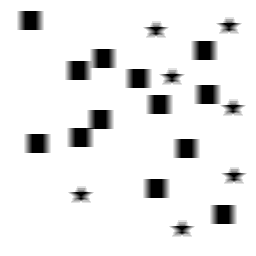
Squares: 13
Triangles: 0
Stars: 7
Total shapes: 20